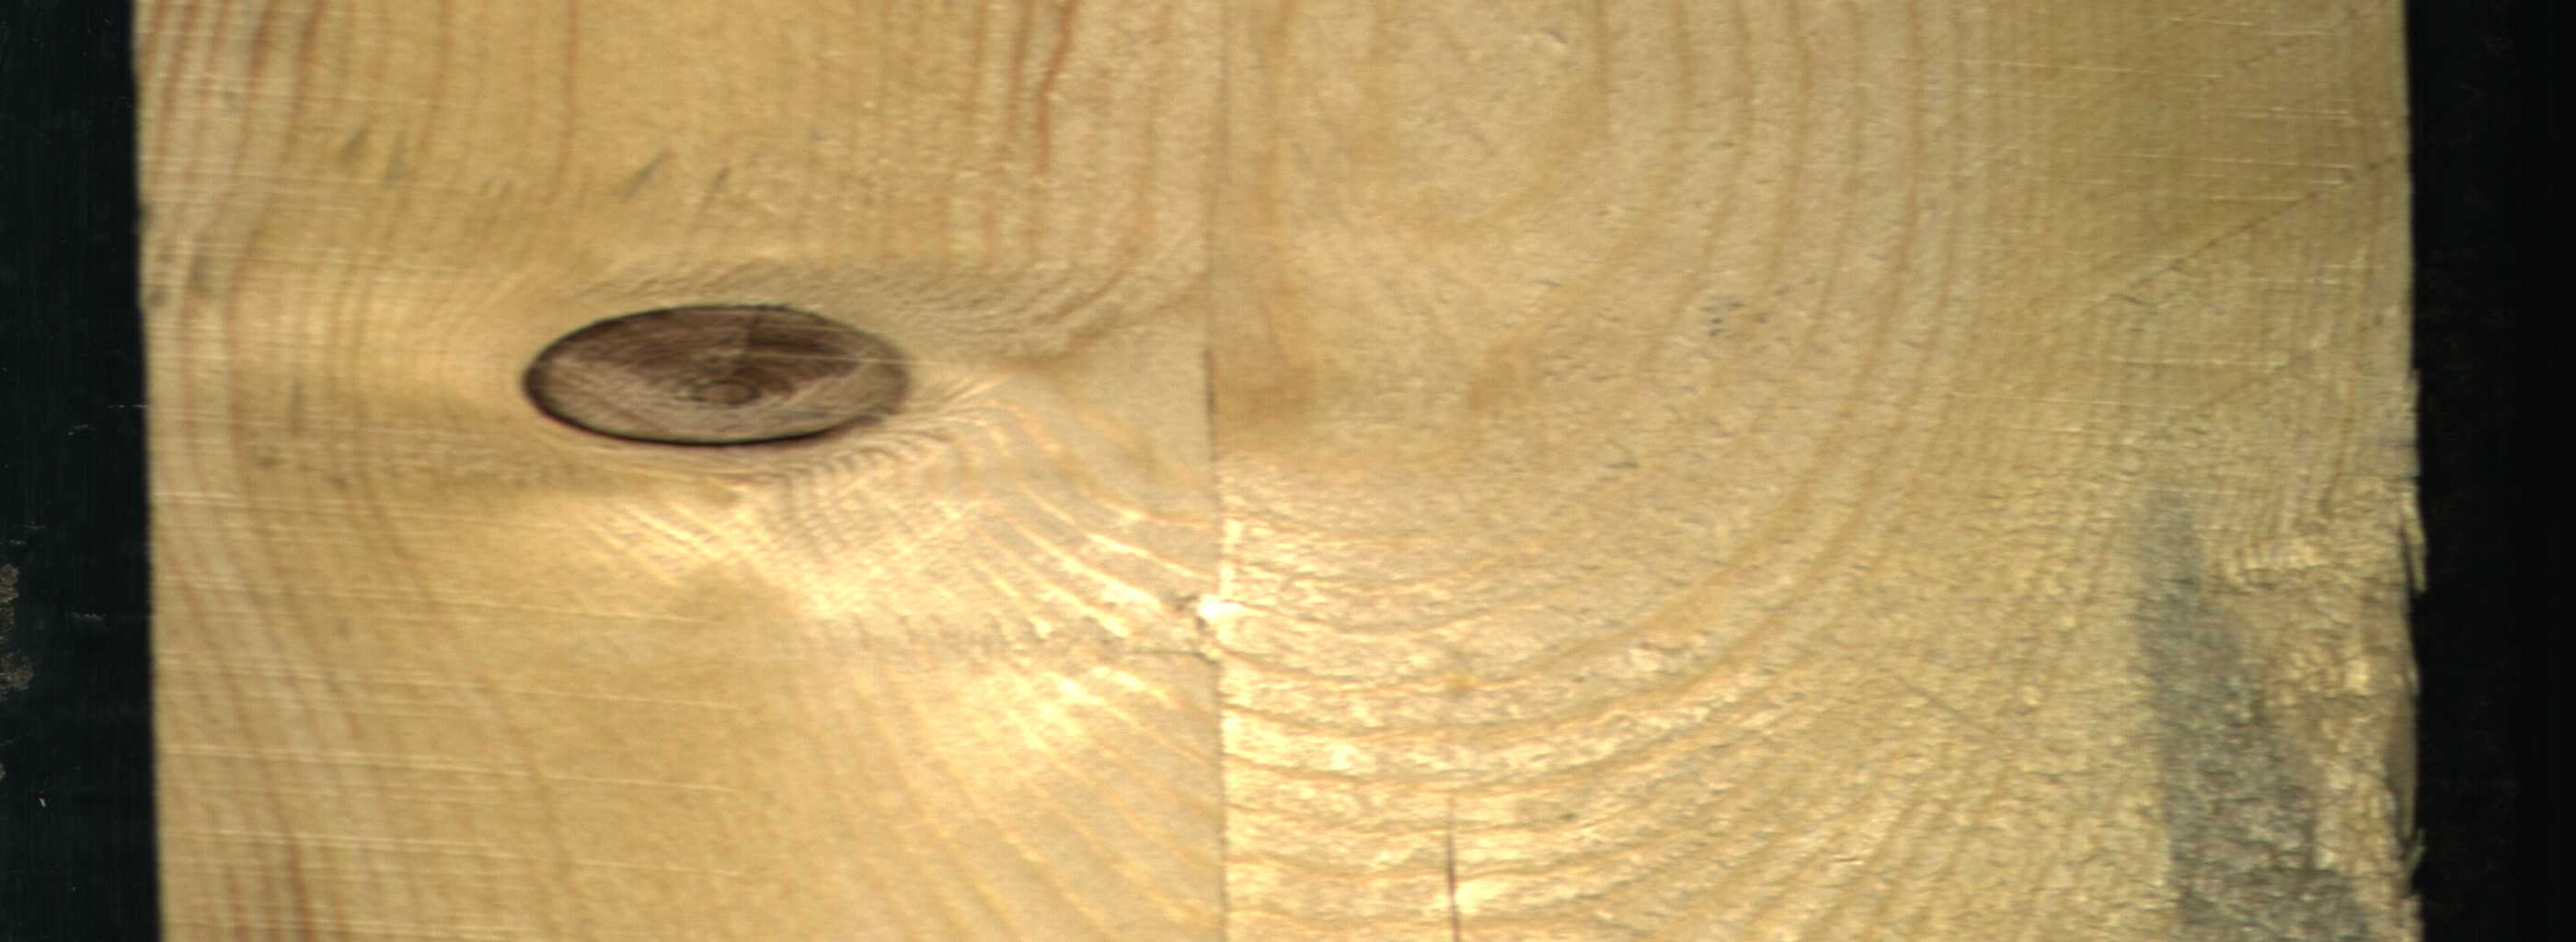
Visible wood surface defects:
Dead_Knot